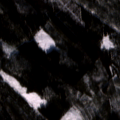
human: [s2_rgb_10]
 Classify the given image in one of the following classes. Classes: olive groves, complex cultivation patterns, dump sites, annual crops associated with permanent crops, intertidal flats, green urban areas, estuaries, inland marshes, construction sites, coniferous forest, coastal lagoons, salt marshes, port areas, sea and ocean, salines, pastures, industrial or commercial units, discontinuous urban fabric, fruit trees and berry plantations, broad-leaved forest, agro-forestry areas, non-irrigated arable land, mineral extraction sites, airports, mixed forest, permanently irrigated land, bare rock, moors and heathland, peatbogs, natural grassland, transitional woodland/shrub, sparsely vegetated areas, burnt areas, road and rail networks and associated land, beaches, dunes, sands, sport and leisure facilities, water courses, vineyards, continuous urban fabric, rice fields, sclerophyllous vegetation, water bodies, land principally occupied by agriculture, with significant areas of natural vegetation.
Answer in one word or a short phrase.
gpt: coniferous forest, mixed forest